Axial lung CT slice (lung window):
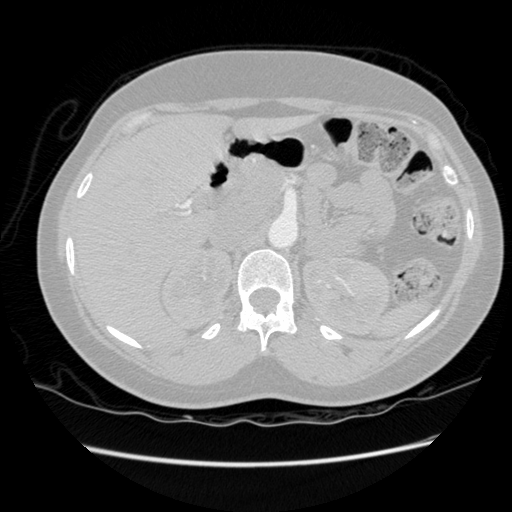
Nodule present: no